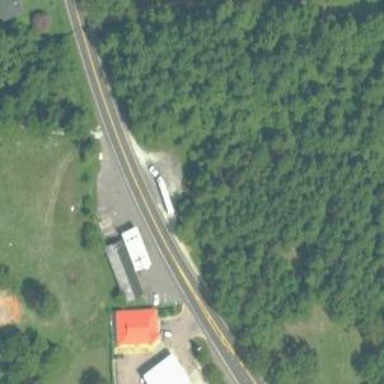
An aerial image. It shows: Asphalt road classified as trunk highway.